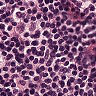
Metastatic tissue present: no